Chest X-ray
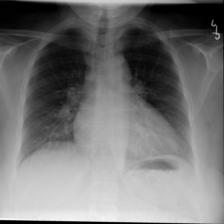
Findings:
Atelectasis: negative
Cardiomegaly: positive
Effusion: negative
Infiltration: negative
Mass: negative
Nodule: negative
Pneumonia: negative
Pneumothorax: negative
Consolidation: negative
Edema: negative
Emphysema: negative
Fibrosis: negative
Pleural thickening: negative
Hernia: negative